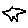
Label: star